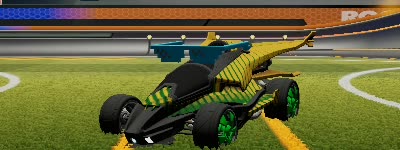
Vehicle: aftershock